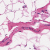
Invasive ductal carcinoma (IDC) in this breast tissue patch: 0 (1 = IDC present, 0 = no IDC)